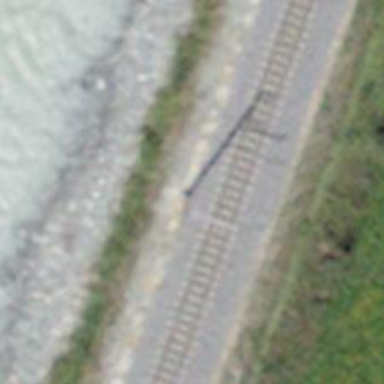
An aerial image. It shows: Catenary mast for power lines.